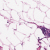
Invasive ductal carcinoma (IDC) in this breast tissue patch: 0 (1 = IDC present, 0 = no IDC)